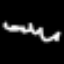
Label: squiggle